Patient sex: M
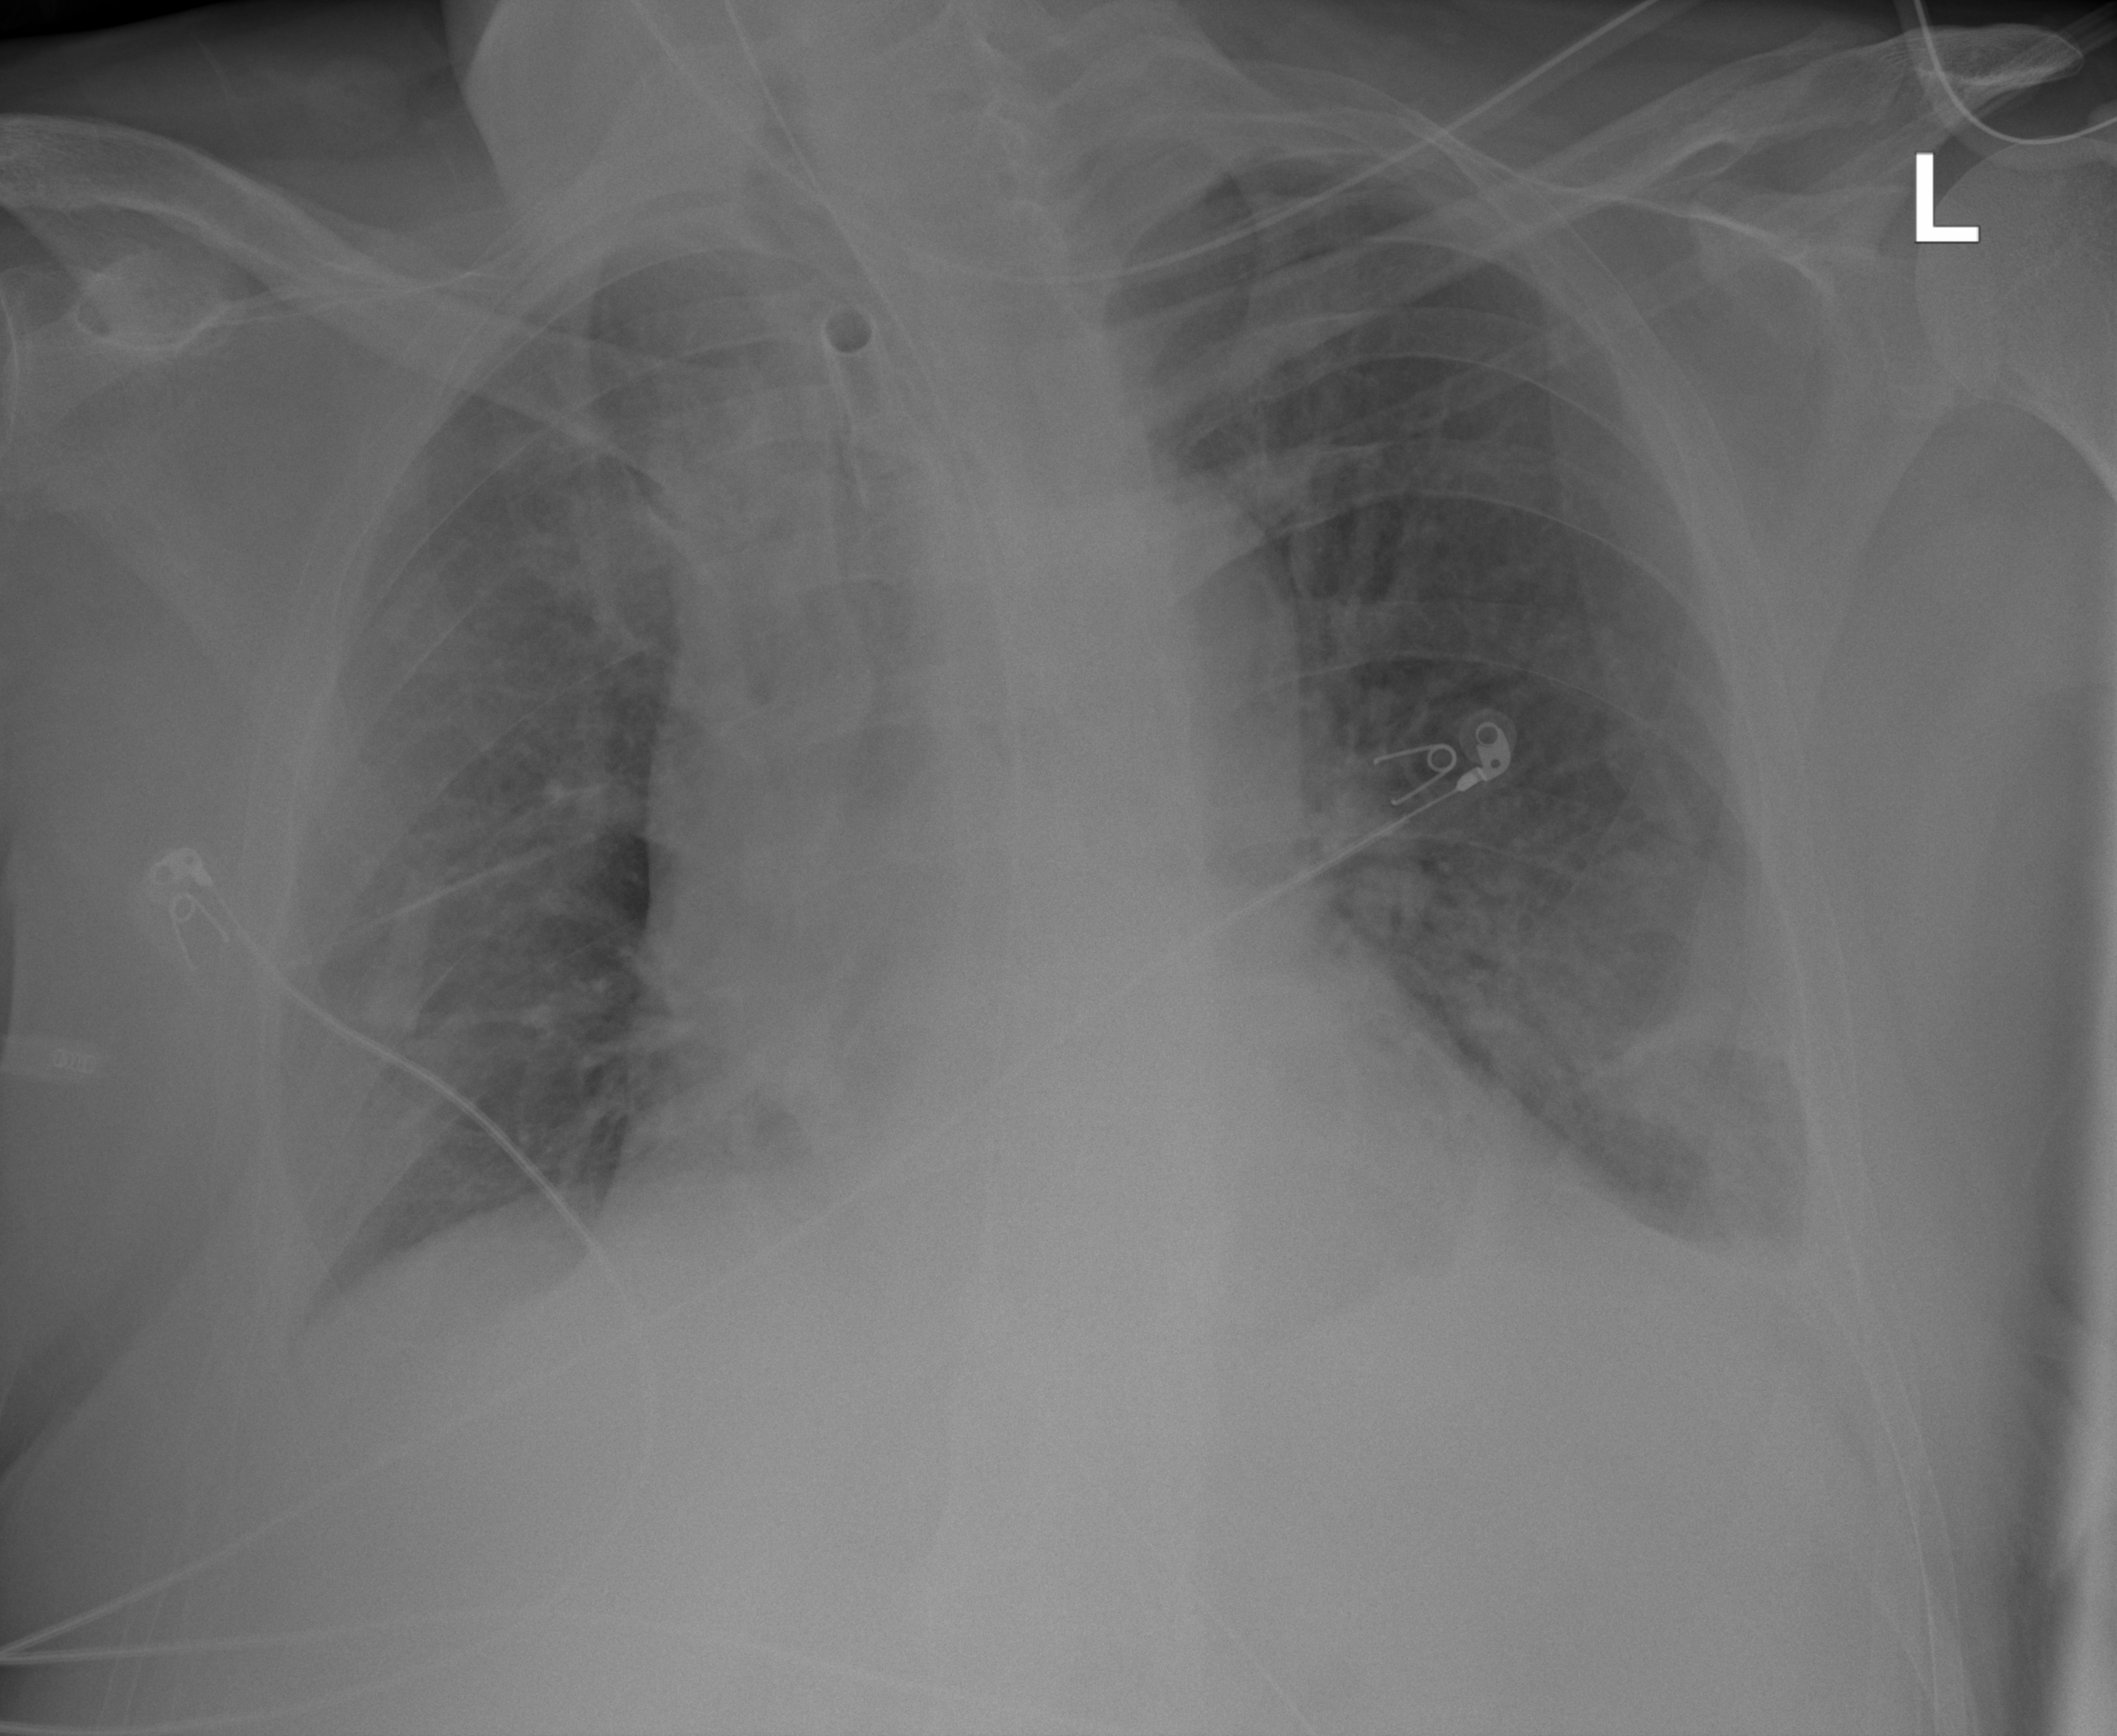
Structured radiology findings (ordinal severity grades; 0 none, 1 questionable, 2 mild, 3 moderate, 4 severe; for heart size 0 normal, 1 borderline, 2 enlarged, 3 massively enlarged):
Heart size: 2
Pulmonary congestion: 2
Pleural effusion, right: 2
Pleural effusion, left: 2
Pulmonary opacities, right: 0
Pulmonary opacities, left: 0
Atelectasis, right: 2
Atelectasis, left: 2